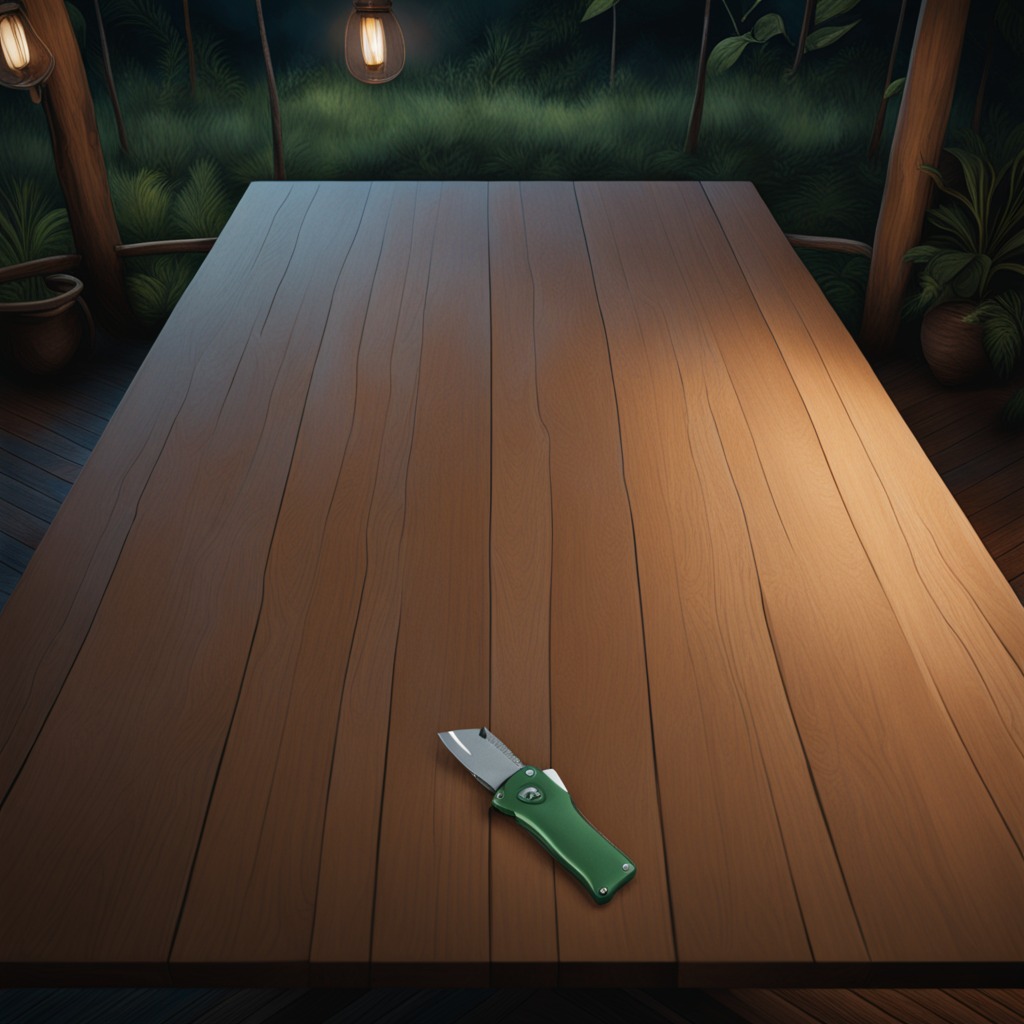
A utility knife is lying on a wooden table inside a jungle field workshop tent at night.